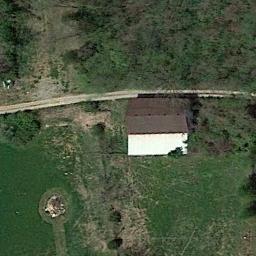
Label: sparse_residential